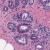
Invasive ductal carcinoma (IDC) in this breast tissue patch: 0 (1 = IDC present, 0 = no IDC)